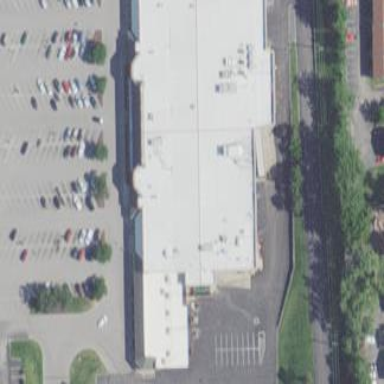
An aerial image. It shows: Supermarket building.